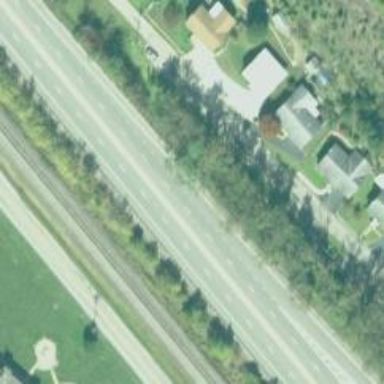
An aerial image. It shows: Primary link highway.